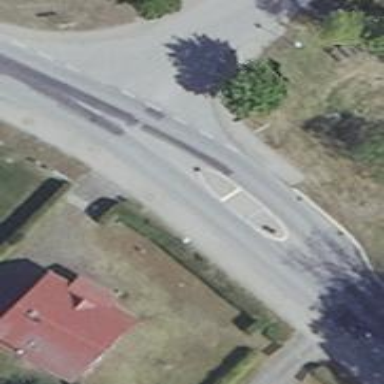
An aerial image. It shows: Unmarked crossing with pedestrian island.